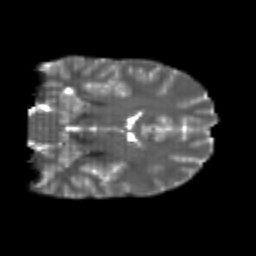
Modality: T2w
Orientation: coronal
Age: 20
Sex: male
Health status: healthy
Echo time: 0.074 s